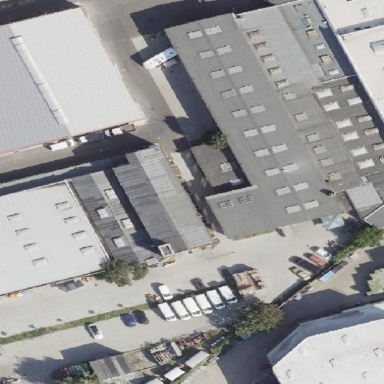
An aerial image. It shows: Industrial building.